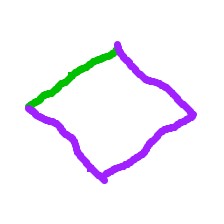
Shape: rhombus